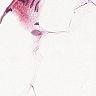
Metastatic tissue present: no